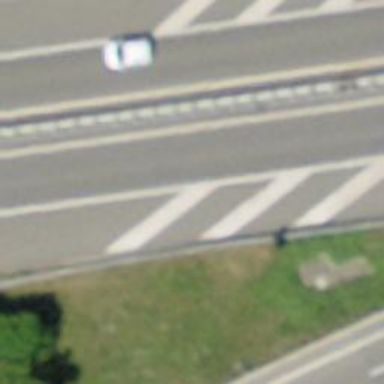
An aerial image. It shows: Asphalt motorway.